Question: In a table... I have action buttons that appear when the mouse goes over that row by using ng-cloak and ng-show.
, when the icon appears, it takes up more space than when its not there, and the html around it jumps.

I even set my css to use display:none for ng-click, which I thought is supposed to preserve the space the hidden element takes up (as opposed to visibility: hidden).
'''
<tr id="treeHistoryItem" ng-repeat="o in tree.history"
ng-mouseover="showEdit=true" ng-mouseleave="showEdit=false">
....
<td align='right'>
<a ng:cloak ng-show="showEdit" href
ng-click="removeTreeRec(o.$$hashKey)"
class='fa fa-times _red _size6' ></a>
</td>
</tr>
'''
Here's a plunkr example:
<URL>
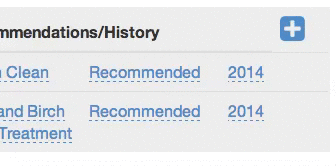
Answer: <URL> is used to
> prevent the Angular html template from being briefly displayed by the
browser in its raw (uncompiled) form
The correct place to put it would be way further up in the DOM tree but it's really meant to solve a different problem than this. I would try just going with 'ngShow' here and rather override its CSS class, '.ng-hide' to do 'visibility: hidden;' rather than 'display: none;'
(Visibility is the one that preserves space, not display).
As noted in the <URL> you will need to use '!important' to override the 'display: none;' property.
Note, in the version of Angular you were using in your plunker, 'ngShow' is adding an inline style to the hidden element. I am not sure which version moved away from that but I could not get this approach to work with 1.0.5.
Here's it working with your plunker, but with the most recent Angular version:
<URL>